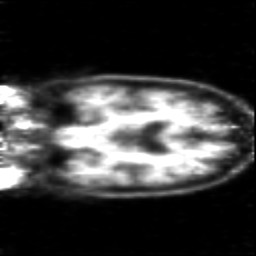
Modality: PET
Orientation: coronal
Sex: female
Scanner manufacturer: siemens